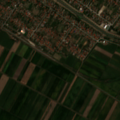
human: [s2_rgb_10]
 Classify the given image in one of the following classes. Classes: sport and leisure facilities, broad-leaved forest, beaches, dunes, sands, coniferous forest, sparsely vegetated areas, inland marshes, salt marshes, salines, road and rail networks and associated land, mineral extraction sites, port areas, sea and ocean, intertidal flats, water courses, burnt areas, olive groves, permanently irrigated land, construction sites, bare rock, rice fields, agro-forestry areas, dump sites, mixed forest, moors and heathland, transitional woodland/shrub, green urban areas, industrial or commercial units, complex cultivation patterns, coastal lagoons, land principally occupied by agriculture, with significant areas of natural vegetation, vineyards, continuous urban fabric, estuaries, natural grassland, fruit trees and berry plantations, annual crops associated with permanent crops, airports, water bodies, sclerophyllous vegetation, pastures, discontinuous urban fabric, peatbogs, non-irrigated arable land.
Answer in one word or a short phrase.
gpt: discontinuous urban fabric, non-irrigated arable land